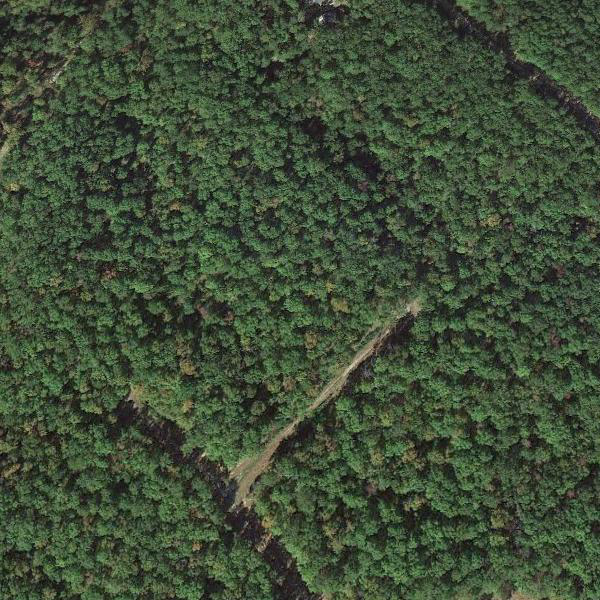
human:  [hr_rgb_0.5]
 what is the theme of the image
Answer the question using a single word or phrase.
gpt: forest